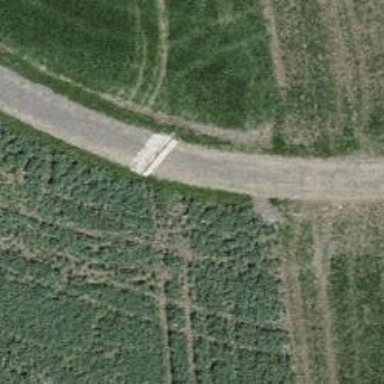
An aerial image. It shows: Gravel track with grade 2 quality.